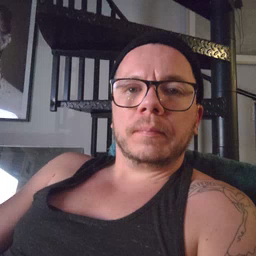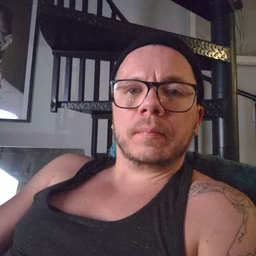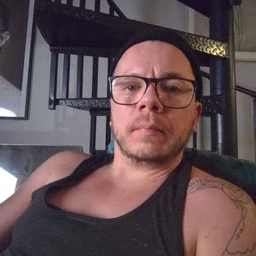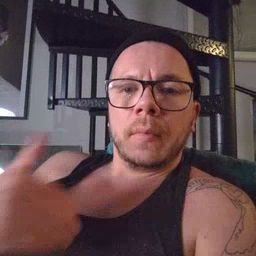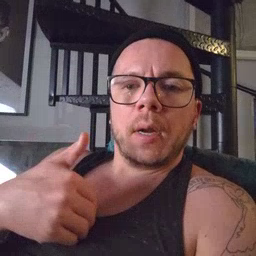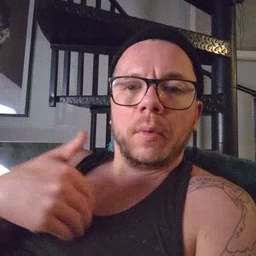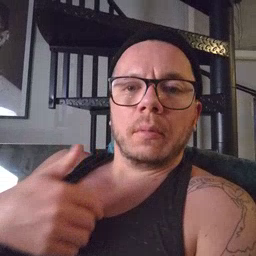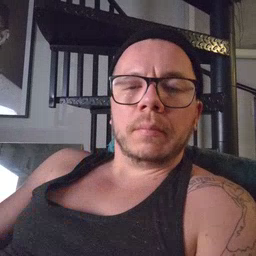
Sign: animal